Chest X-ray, AP view. Patient: 59 years old, sex M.
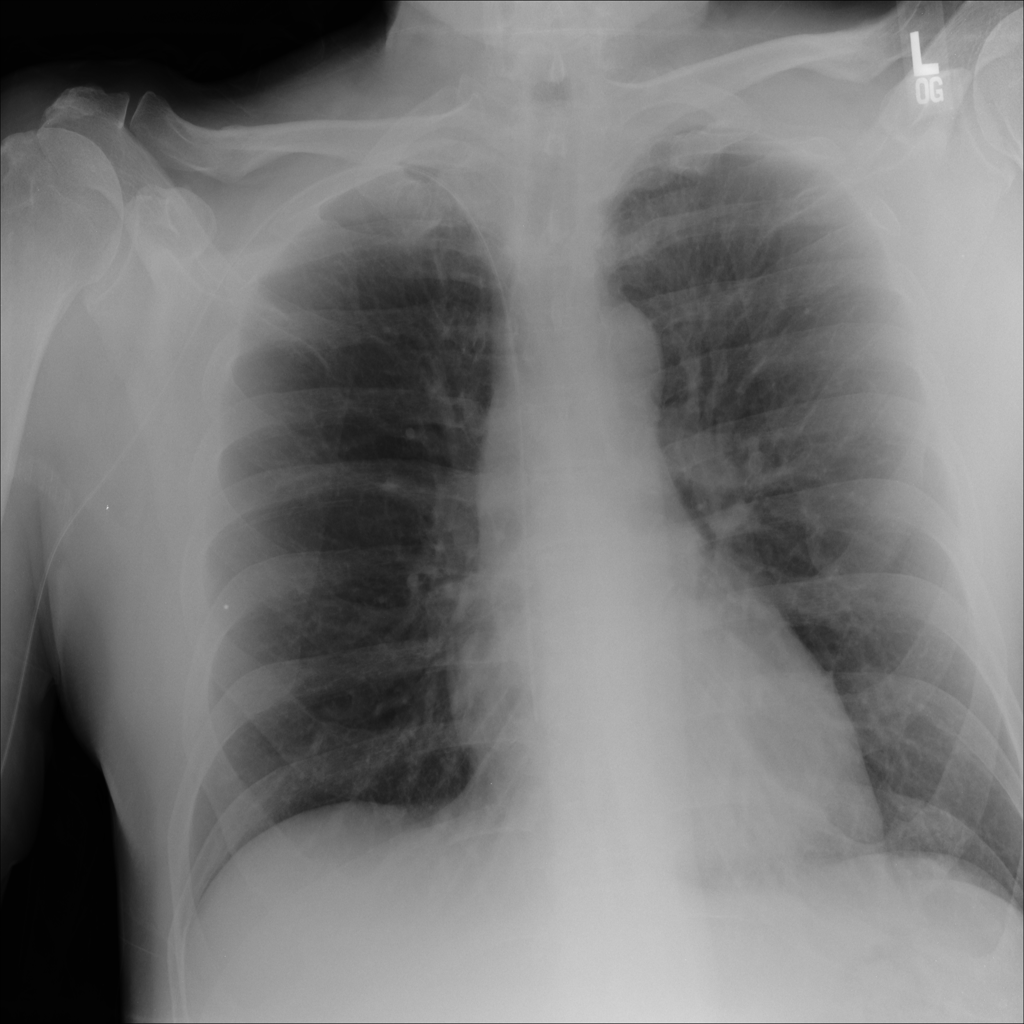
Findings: No Finding